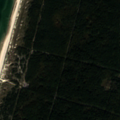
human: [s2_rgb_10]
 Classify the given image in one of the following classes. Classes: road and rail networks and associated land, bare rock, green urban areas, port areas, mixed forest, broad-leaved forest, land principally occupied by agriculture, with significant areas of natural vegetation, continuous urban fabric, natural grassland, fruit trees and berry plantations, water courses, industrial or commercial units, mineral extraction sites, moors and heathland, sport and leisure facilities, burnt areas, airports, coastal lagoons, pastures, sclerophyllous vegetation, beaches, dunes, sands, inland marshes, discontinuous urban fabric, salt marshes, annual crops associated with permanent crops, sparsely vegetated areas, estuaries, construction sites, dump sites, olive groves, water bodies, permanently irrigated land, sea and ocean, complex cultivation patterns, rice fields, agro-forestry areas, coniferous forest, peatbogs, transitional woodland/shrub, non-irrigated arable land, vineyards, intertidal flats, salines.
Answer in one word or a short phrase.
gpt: coniferous forest, mixed forest, beaches, dunes, sands, sea and ocean